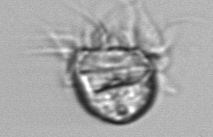
Label: Leegaardiella_ovalis